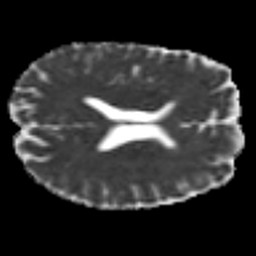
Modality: MD
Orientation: axial
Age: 43
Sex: male
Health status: ill
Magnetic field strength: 3 T
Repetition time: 9 s
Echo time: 0.093 s